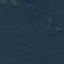
Label: Forest